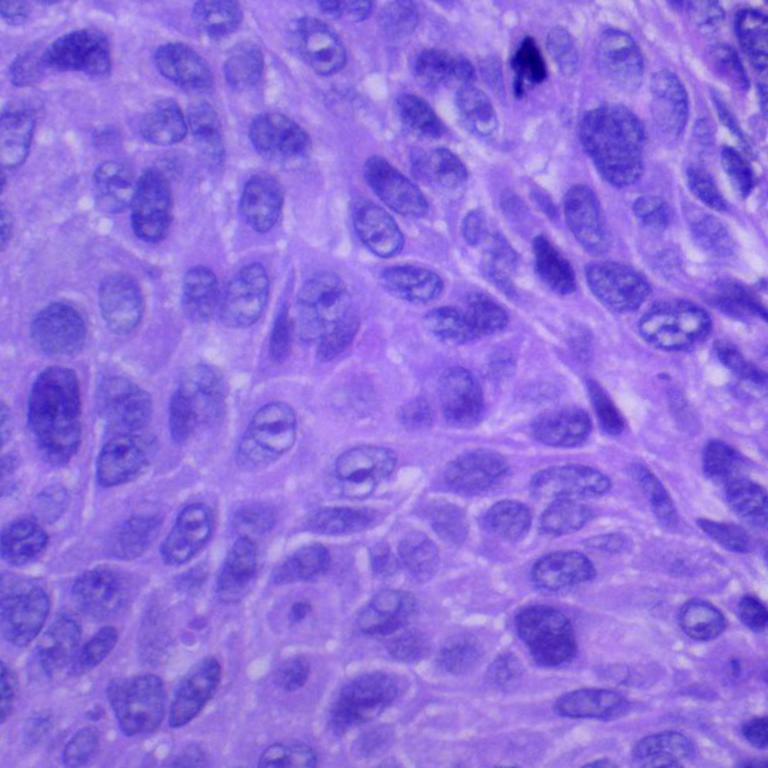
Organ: lung
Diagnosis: squamous carcinomas